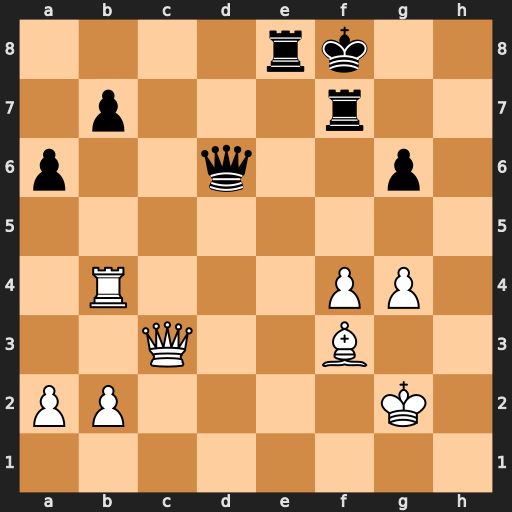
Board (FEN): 4rk2/1p3r2/p2q2p1/8/1R3PP1/2Q2B2/PP4K1/8
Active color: w
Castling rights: -
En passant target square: -
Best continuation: Qh8+ Ke7 Re4+